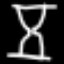
Label: hourglass